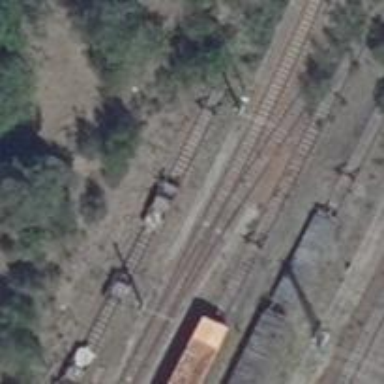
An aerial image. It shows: Unused railway yard.